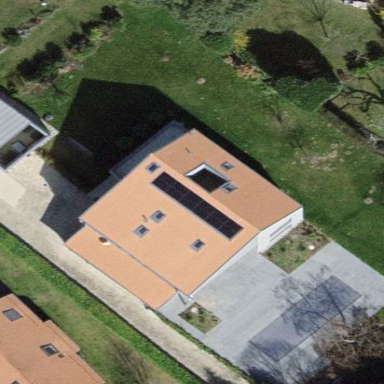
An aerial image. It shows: Simple and straightforward house.